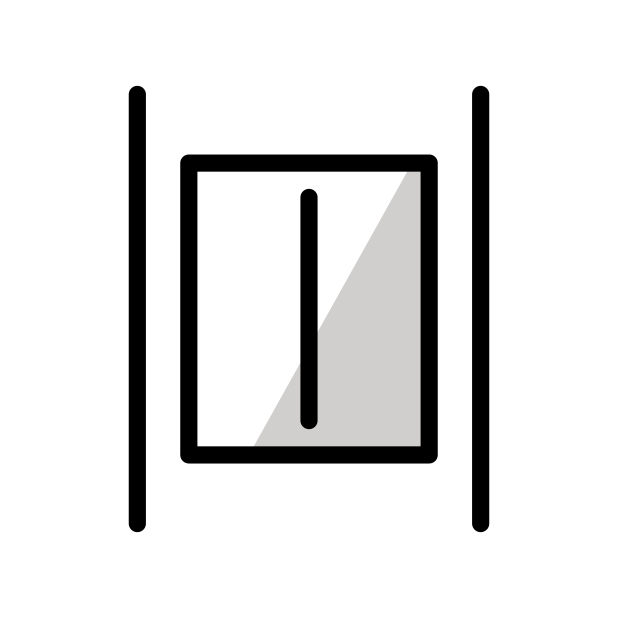
elevator